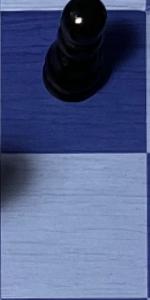
Label: Empty